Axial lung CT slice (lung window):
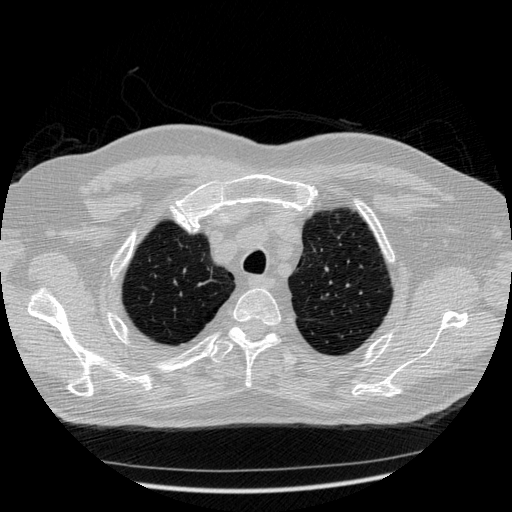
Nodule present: no